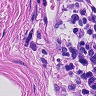
Metastatic tissue present: no